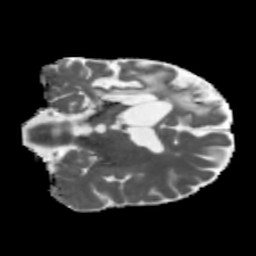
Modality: MD
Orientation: coronal
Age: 56
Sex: male
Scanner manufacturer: siemens
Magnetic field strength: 3 T
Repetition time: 5.47 s
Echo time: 0.0854 s